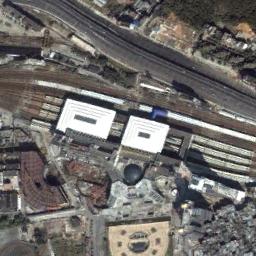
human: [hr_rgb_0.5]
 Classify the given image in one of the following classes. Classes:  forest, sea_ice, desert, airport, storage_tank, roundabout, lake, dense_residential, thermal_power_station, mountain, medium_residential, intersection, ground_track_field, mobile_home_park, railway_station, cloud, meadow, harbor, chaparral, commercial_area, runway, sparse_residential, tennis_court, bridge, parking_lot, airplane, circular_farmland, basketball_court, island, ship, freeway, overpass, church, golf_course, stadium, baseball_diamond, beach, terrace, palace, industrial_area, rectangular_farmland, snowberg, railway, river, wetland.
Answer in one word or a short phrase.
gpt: railway_station